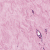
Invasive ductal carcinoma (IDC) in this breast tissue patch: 0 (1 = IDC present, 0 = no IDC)